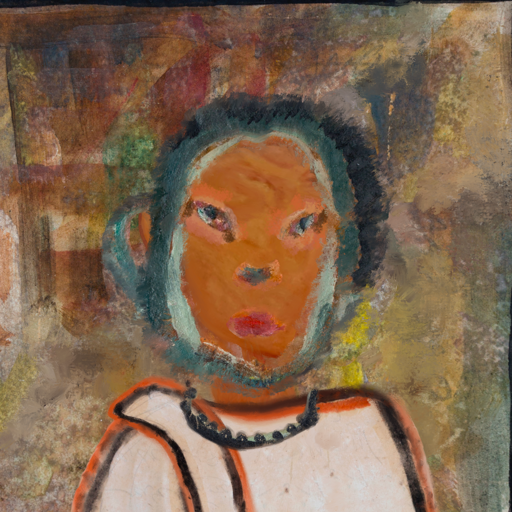
Background: Mosgoul, Head And Neck Front: Pious_Lady, Face Front: Boggyland, Bust: Roy_Bahadur, Hair Front: Boggyland, Head Accessory: Blank, Second Necklace: Blank, Necklace: Childish, Baby: Blank